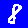
Digit: 8